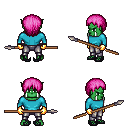
a pixel art fantasy rpg character, male body template, orc, green skin, teal long-sleeve shirt, metal pants, pink plain hairstyle, gold gloves, ghillies, spear, four views (front, back, left, right), 2x2 character sprite sheet, small pixel art, hard edges, no anti-aliasing